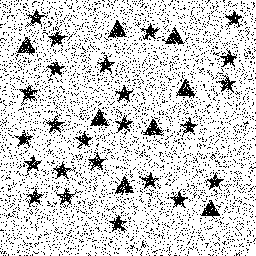
Squares: 0
Triangles: 8
Stars: 24
Total shapes: 32